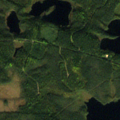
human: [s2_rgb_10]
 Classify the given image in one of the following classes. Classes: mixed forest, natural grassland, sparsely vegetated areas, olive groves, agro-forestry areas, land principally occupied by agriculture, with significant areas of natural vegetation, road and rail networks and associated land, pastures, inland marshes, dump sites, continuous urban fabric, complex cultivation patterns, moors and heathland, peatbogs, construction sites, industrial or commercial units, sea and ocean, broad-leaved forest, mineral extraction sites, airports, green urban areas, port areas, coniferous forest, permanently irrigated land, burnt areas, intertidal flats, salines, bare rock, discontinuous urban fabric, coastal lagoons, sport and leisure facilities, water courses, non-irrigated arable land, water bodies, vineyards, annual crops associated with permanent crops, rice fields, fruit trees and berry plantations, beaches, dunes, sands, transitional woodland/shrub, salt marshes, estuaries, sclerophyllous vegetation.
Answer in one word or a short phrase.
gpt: coniferous forest, mixed forest, transitional woodland/shrub, water bodies